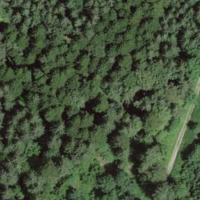
EUNIS habitat code: 43
Species observed at this site:
Silene dioica